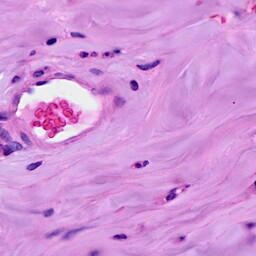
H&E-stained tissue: Breast